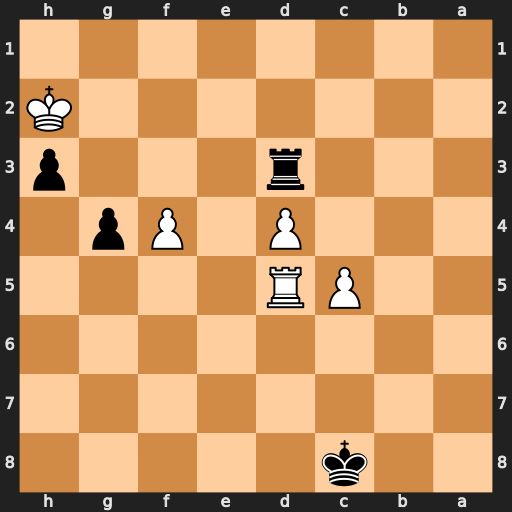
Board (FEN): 2k5/8/8/2PR4/3P1Pp1/3r3p/7K/8
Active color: b
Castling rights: -
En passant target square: -
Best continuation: Rd2+ Kg3 Rg2+